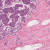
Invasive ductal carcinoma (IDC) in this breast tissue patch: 0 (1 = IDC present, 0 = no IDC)